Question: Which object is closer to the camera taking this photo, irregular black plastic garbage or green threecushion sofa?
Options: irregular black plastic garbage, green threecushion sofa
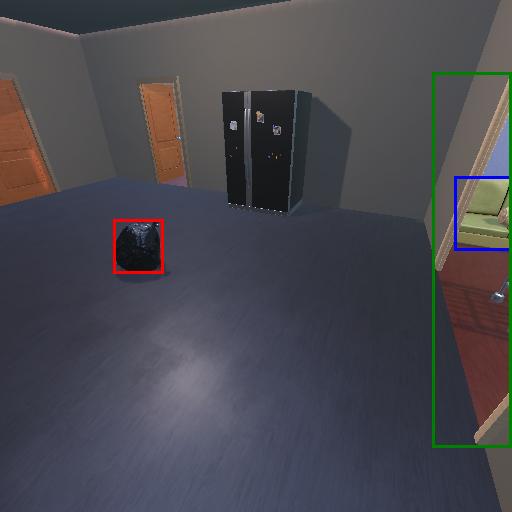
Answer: irregular black plastic garbage